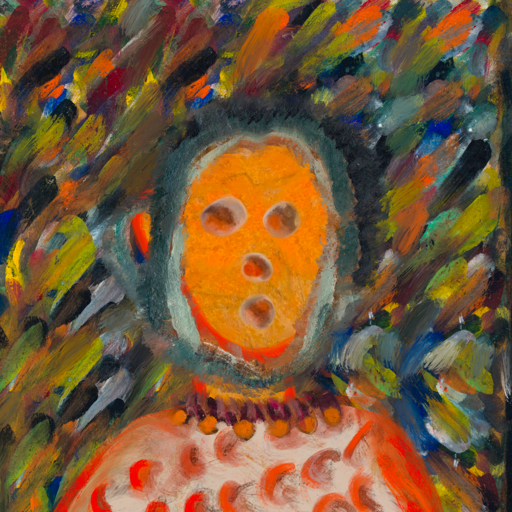
Background: An_Impression, Head And Neck Front: Sisters, Face Front: Rupkatha, Bust: Rupkatha, Hair Front: Boggyland, Head Accessory: Blank, Second Necklace: Blank, Necklace: Doll, Baby: Blank